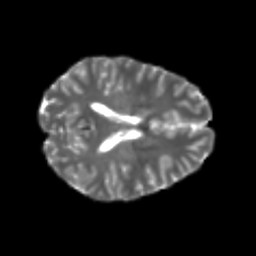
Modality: T2w
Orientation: axial
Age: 22
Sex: female
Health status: healthy
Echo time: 0.074 s